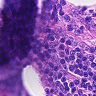
Metastatic tissue present: no